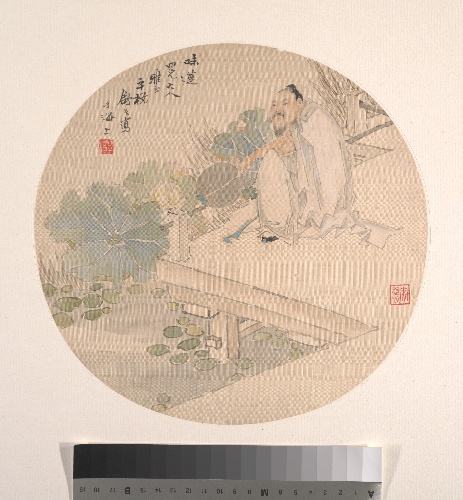
Title: 清　舒浩　賞蓮圖　 團扇|Zhou Dunyi admiring lotus flowers
Artist: Shu Hao
Artist bio: Chinese, active late 19th century
Date: late 19th century
Object type: Fan mounted as an album leaf
Classification: Paintings
Medium: Fan-shaped album leaf; ink and color on silk
Culture: China
Period: Qing dynasty (1644–1911)
Dimensions: Diam.  10 1/4 in. (26 cm)
Department: Asian Art
Credit line: Gift of Robert Hatfield Ellsworth, in memory of La Ferne Hatfield Ellsworth, 1986
Accession year: 1986
Repository: Metropolitan Museum of Art, New York, NY
Tags: Lotuses|Men